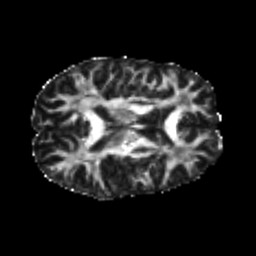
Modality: FA
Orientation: axial
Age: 26
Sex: male
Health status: healthy
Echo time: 0.074 s